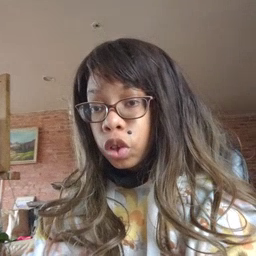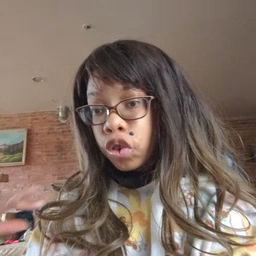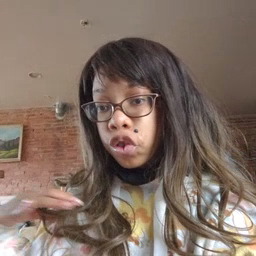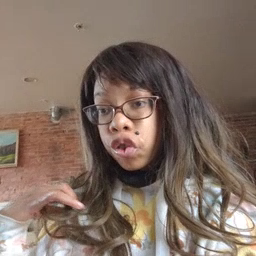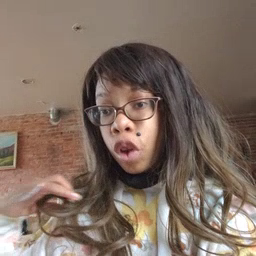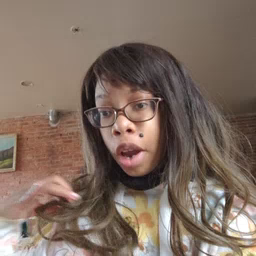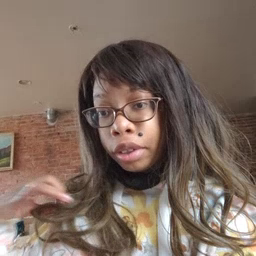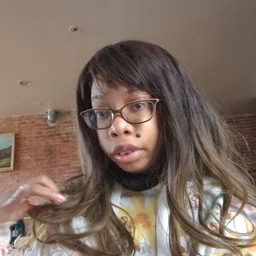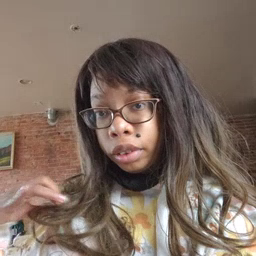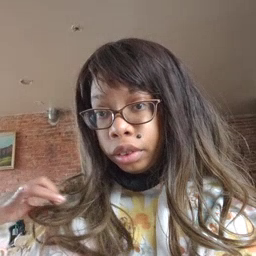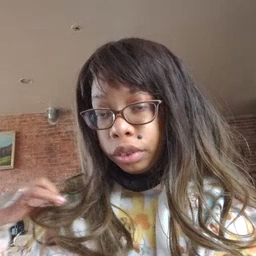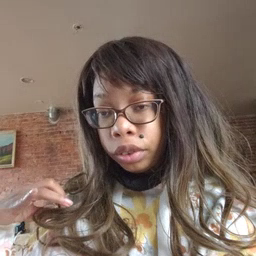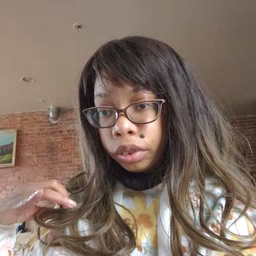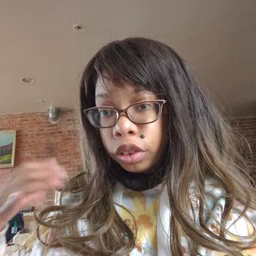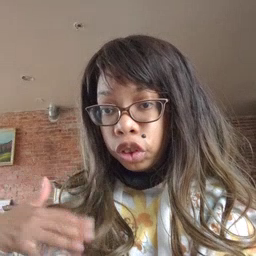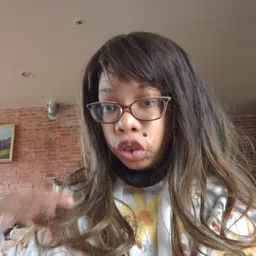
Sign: shirt